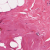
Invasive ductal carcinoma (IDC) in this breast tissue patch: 0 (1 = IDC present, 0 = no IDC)